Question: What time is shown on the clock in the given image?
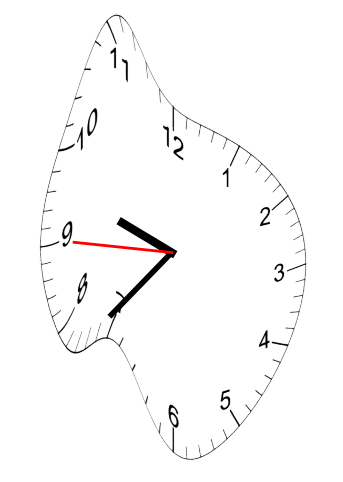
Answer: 09:36:45